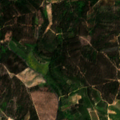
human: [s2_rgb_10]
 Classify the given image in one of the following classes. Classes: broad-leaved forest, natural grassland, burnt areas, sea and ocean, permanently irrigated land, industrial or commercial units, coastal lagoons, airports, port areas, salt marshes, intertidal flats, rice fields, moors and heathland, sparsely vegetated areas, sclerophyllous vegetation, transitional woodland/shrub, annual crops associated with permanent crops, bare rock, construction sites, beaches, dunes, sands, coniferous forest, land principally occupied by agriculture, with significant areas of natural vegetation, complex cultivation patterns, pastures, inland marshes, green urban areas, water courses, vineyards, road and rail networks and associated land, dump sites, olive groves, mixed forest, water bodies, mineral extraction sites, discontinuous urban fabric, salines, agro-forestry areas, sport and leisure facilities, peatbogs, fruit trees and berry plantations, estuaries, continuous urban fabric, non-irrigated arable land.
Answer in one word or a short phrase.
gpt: olive groves, land principally occupied by agriculture, with significant areas of natural vegetation, coniferous forest, transitional woodland/shrub